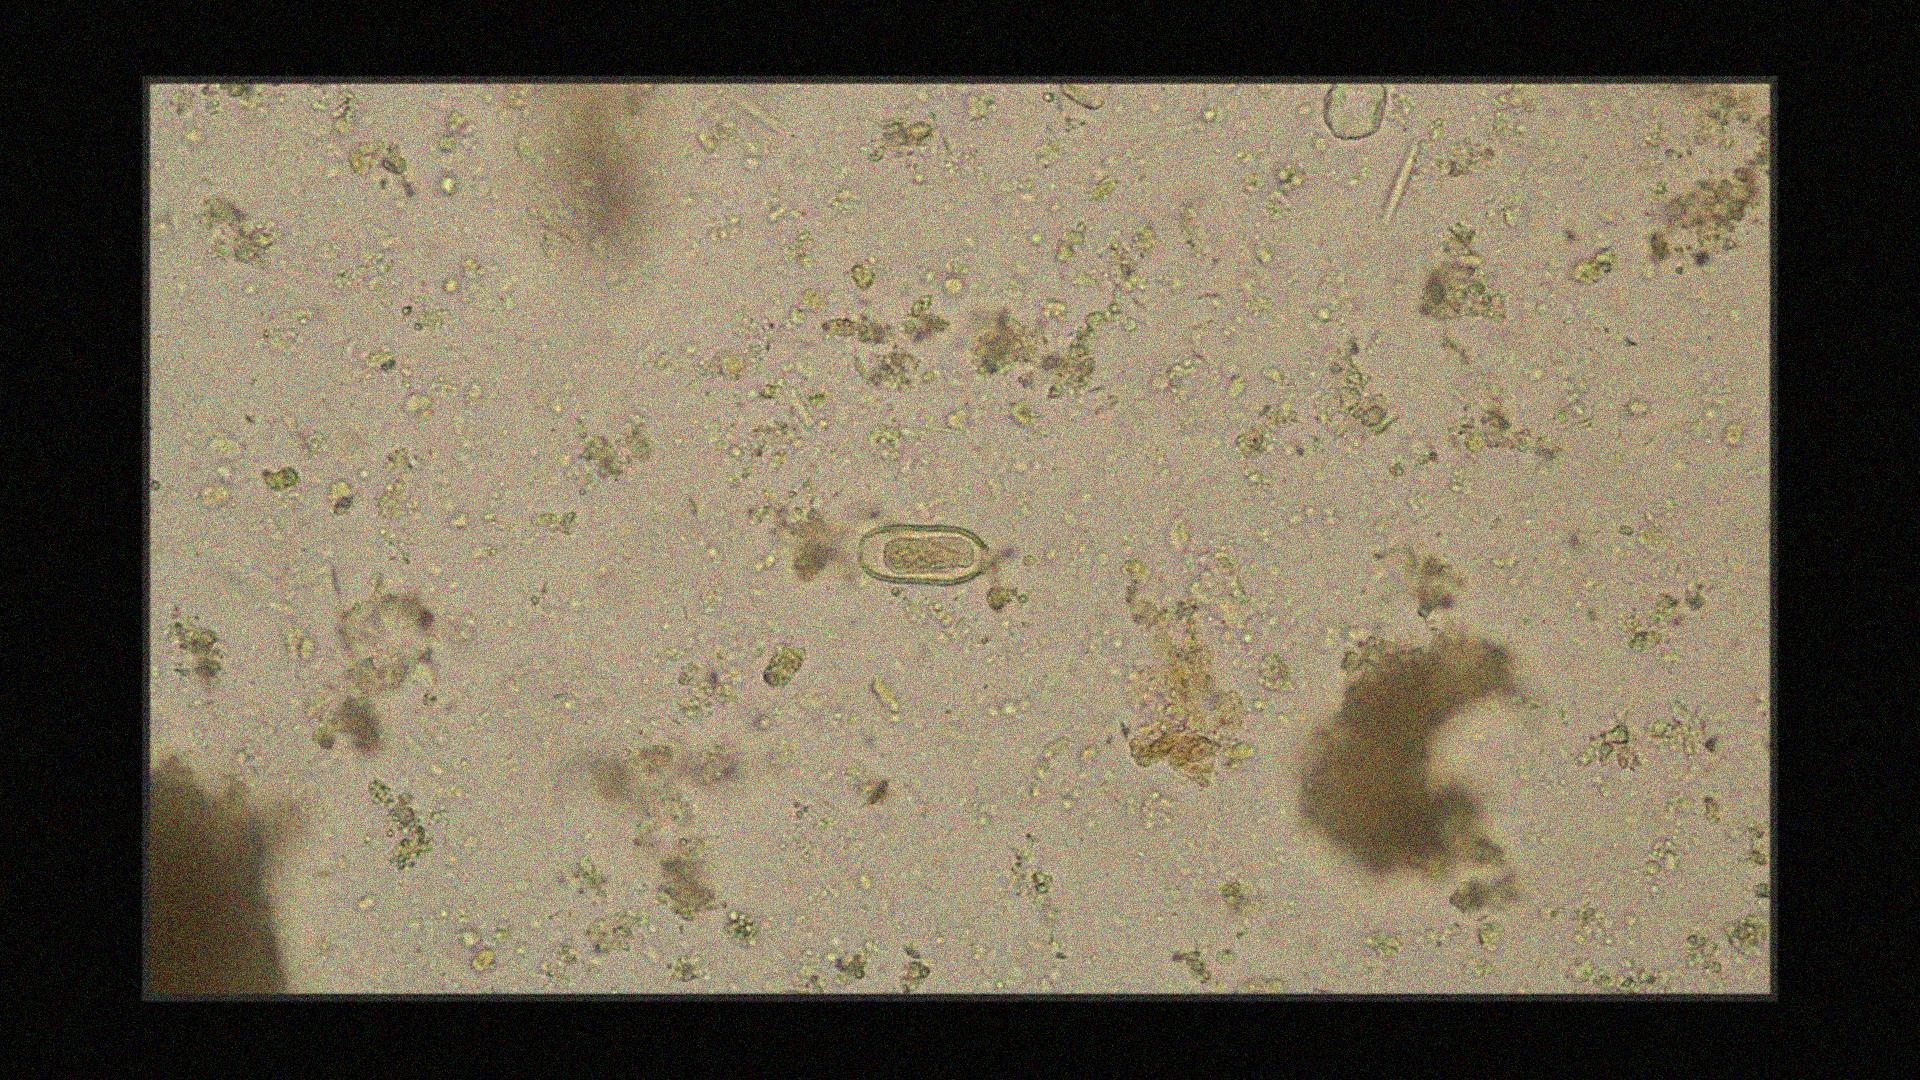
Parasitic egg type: Capillaria philippinensis